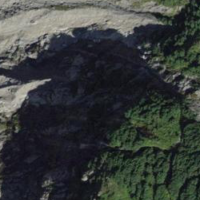
EUNIS habitat code: 48
Species observed at this site:
Alnus alnobetula